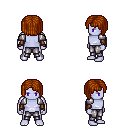
a pixel art fantasy rpg character, male body template, dark elf, purple skin, steel arm armor, metal pants, brunette pageboy hairstyle, cloth bracers, four views (front, back, left, right), 2x2 character sprite sheet, small pixel art, hard edges, no anti-aliasing